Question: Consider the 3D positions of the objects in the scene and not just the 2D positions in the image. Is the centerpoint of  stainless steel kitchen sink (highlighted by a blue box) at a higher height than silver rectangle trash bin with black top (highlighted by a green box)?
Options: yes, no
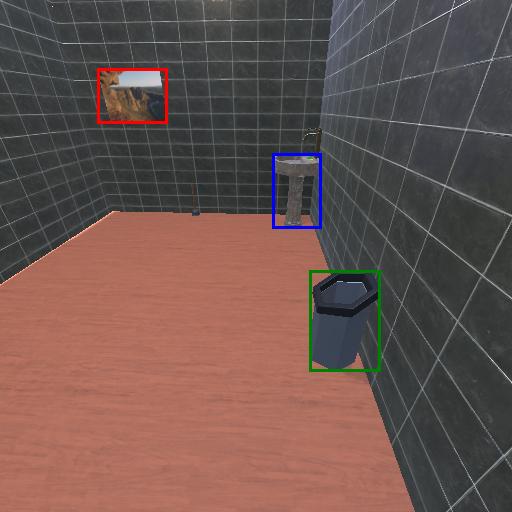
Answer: yes